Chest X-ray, AP view. Patient: 10 years old, sex M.
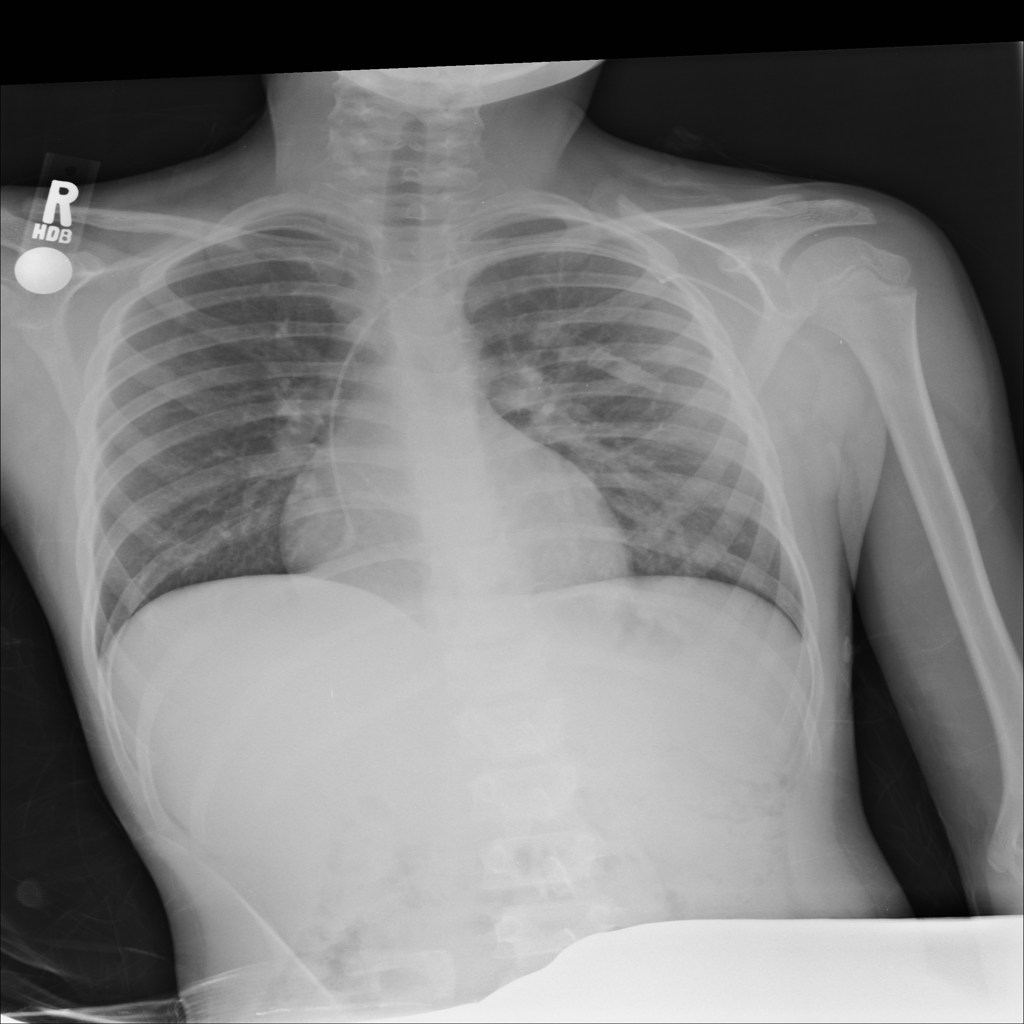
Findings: No Finding